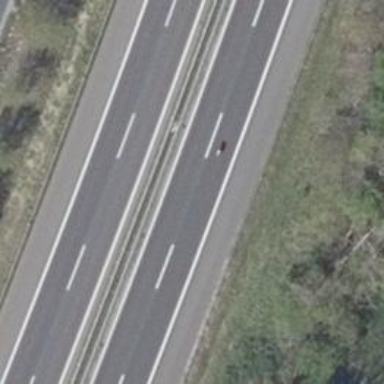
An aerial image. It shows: Trunk motorroad.